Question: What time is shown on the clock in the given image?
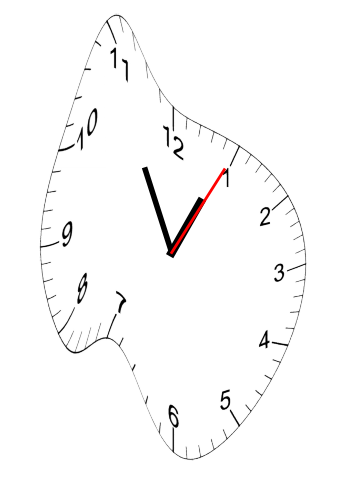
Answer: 12:55:05